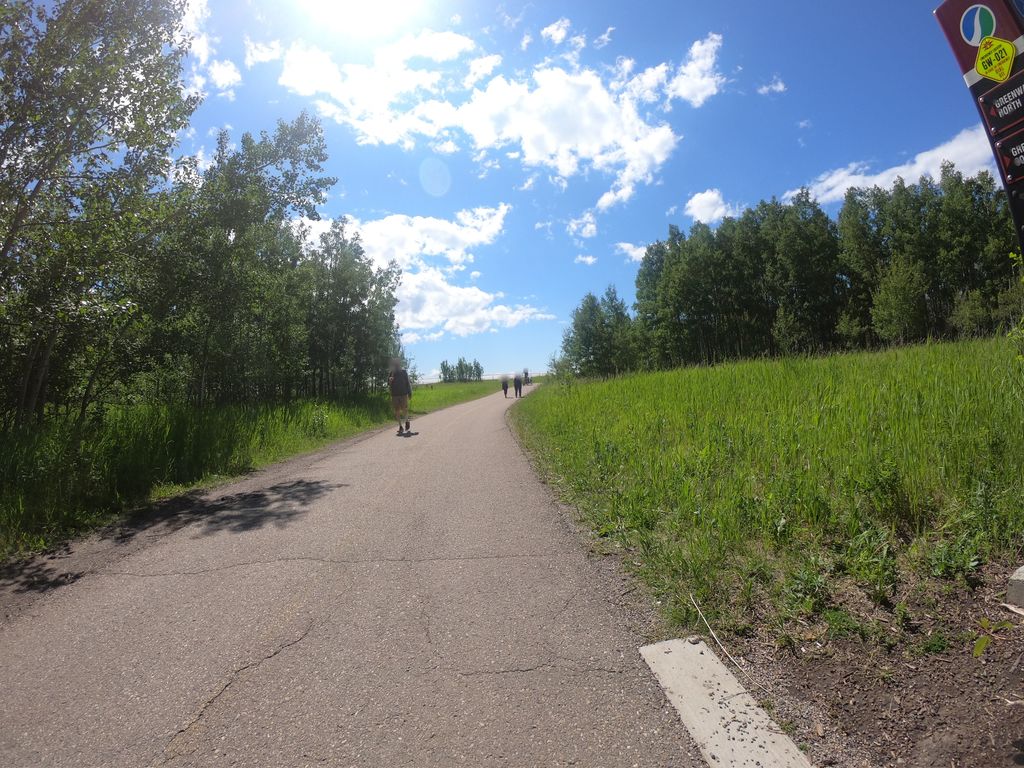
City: calgary